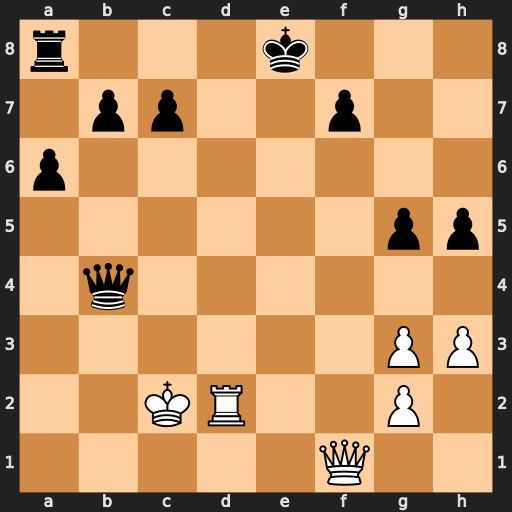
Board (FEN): r3k3/1pp2p2/p7/6pp/1q6/6PP/2KR2P1/5Q2
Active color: w
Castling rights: q
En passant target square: -
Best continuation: Qe1+ Kf8 Rd8+